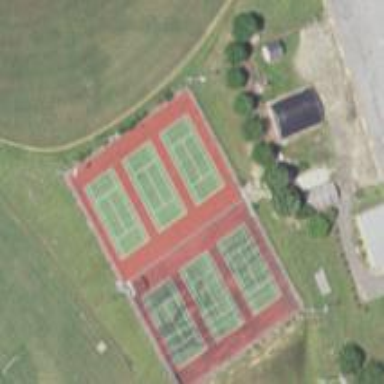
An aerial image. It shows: Tennis court on pitch designated for leisure land.